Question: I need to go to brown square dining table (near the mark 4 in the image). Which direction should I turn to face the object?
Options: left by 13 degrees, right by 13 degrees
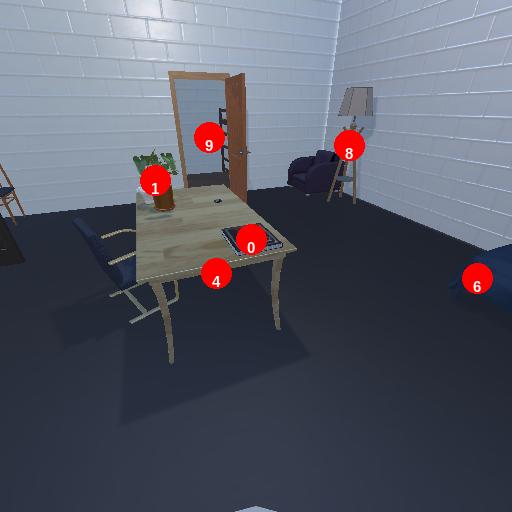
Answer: left by 13 degrees